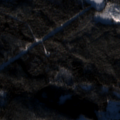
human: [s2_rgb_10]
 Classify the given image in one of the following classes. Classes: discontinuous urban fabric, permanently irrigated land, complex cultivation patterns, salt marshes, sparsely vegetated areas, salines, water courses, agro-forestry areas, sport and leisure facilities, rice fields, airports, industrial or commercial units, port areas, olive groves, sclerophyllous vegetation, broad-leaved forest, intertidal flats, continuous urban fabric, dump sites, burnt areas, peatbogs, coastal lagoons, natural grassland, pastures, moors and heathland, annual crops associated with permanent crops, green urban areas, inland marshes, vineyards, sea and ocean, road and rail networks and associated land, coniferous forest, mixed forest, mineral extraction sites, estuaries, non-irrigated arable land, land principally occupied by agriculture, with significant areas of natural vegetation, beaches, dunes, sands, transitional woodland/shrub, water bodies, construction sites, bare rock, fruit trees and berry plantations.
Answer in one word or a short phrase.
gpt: coniferous forest, mixed forest, transitional woodland/shrub, water bodies